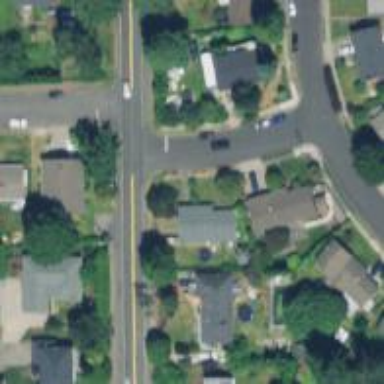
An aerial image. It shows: Residential road with sidewalk on the left.